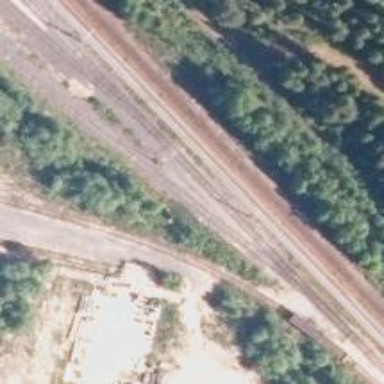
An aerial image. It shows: Railway yard used for servicing trains.